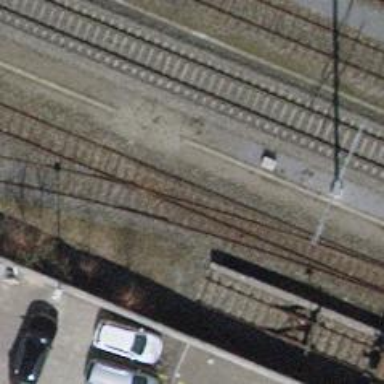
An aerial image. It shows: Railway buffer stop.